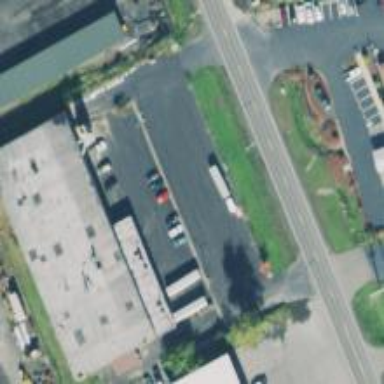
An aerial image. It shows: Warehouse building.